Field crop: maize
Growth stage: 1
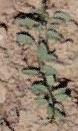
Species: convolvulus